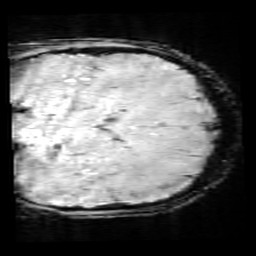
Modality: SWI
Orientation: coronal
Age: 12
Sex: male
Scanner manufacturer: siemens
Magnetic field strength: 3 T
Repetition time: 0.027 s
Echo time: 0.02 s